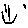
Label: smiley face